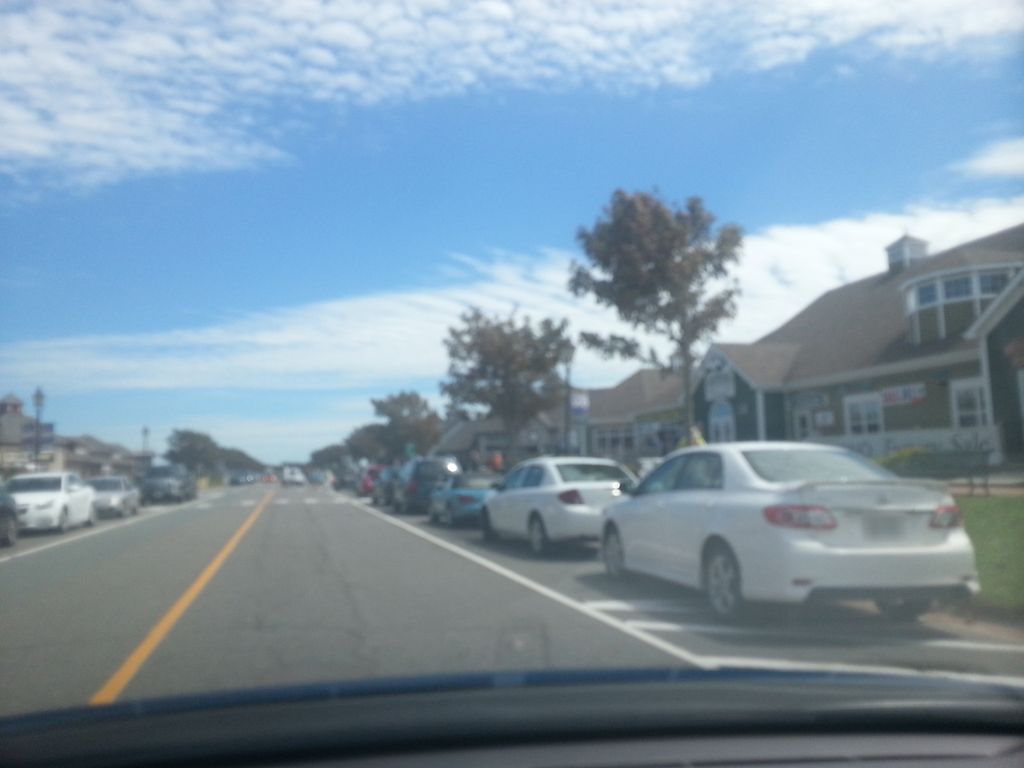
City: charlottetown